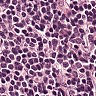
Metastatic tissue present: no